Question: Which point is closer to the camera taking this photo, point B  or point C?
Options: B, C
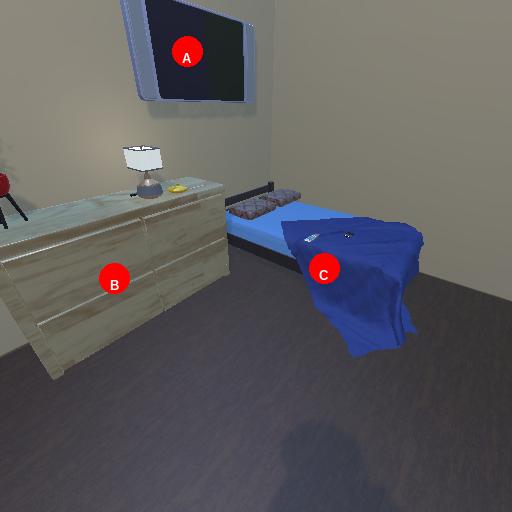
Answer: B